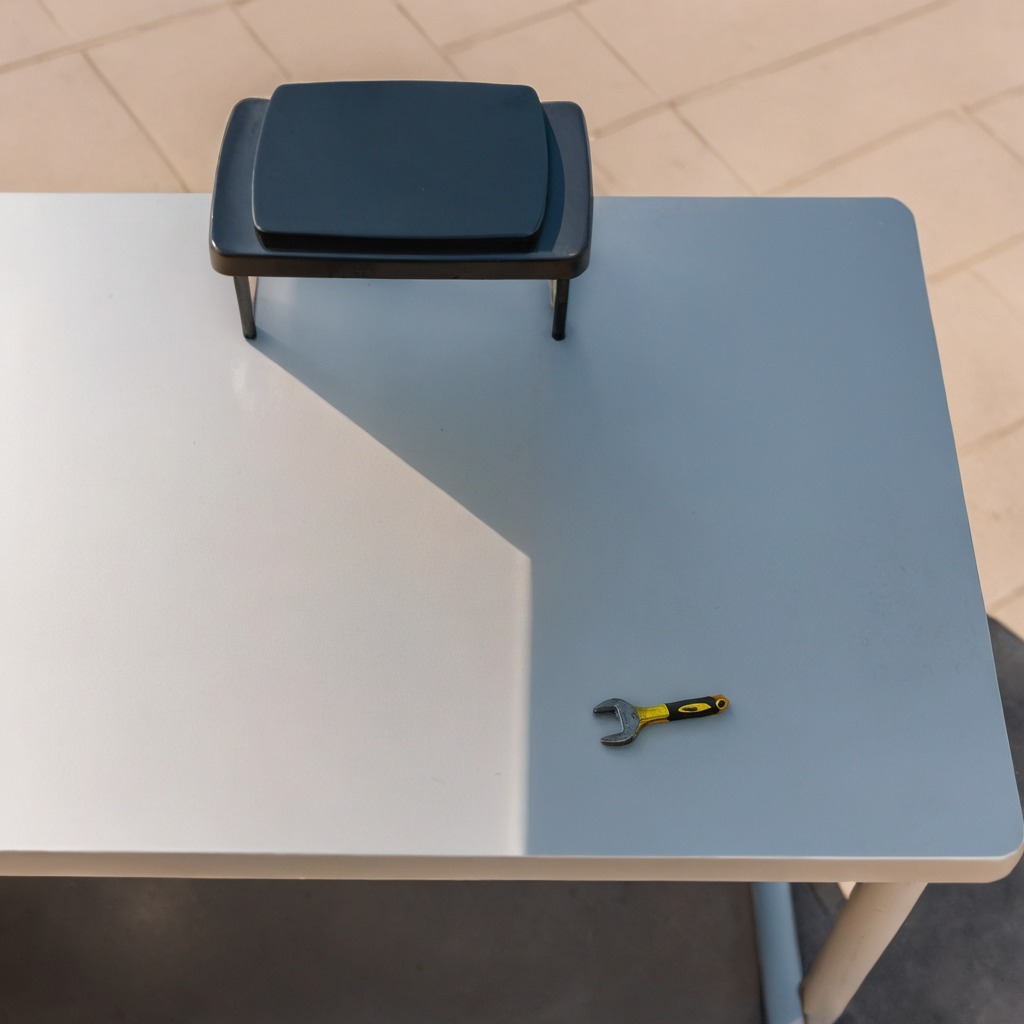
An wrench lies on the table.